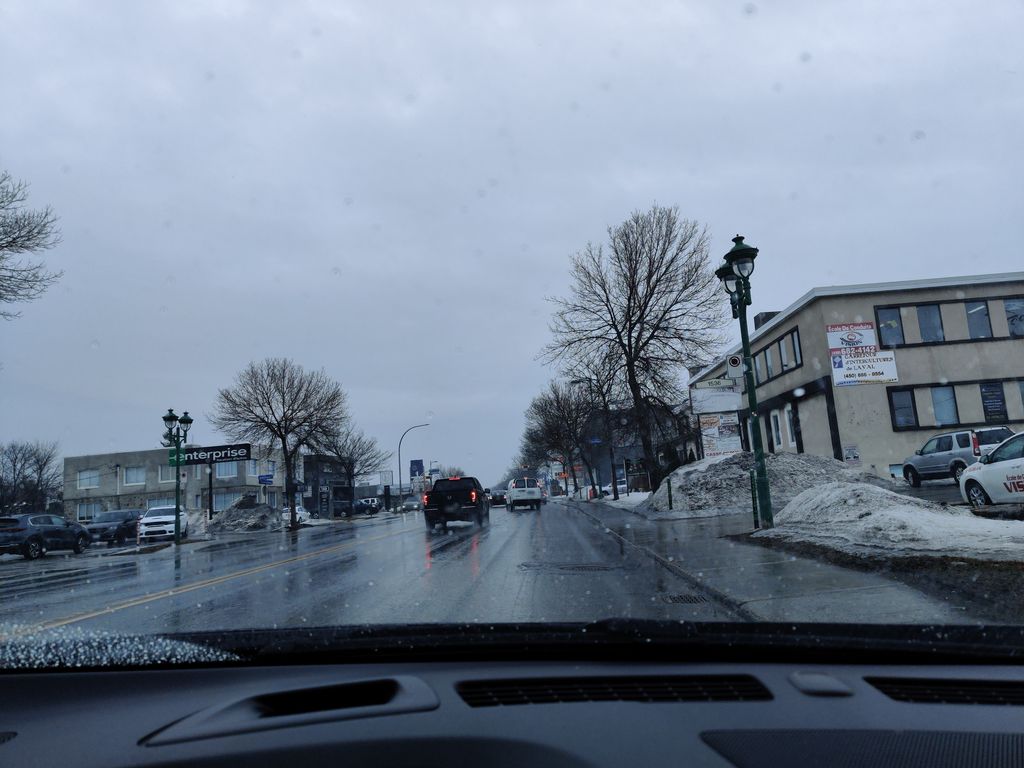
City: montreal